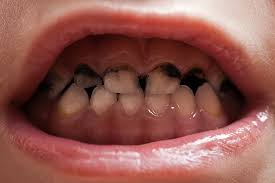
Condition: Caries